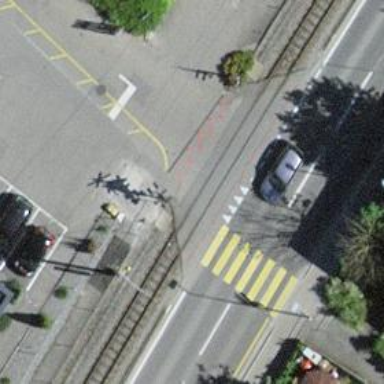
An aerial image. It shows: Railway level crossing.